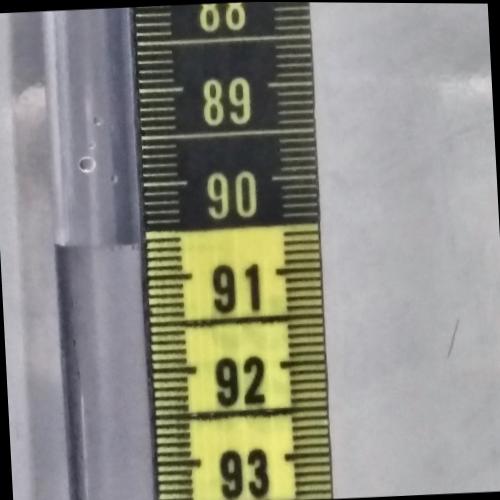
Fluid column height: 90.6 cm